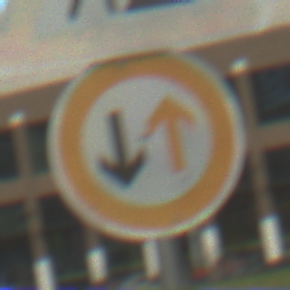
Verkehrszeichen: VorrangDesGegenverkehrs
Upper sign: Arbeitsstelle
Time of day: MorningAfternoon
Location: Outdoor (Urban)
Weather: PartlyCloudy
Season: NotSpecified
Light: Natural